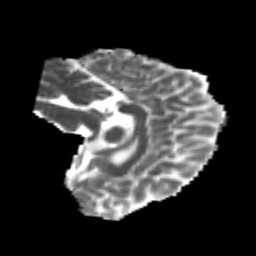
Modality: MD
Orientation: sagittal
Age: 23
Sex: female
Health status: healthy
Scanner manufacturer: philips
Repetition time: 7.386 s
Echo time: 0.08599 s